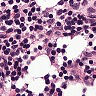
Metastatic tissue present: no